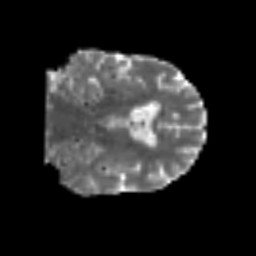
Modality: MD
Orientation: coronal
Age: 58
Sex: male
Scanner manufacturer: siemens
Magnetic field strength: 3 T
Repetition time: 6.1 s
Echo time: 0.101 s